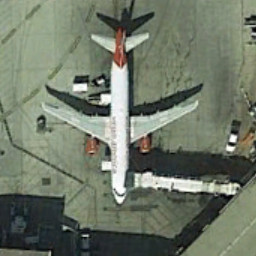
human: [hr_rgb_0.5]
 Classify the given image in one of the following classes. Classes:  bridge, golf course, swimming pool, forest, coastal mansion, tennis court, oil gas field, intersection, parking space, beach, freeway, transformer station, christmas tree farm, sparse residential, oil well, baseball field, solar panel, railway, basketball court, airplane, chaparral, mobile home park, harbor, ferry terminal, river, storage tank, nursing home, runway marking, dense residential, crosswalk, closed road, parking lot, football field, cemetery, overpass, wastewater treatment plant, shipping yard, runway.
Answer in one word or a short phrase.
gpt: airplane